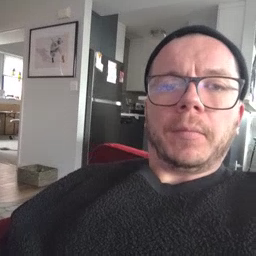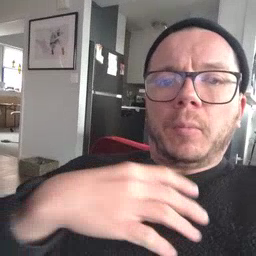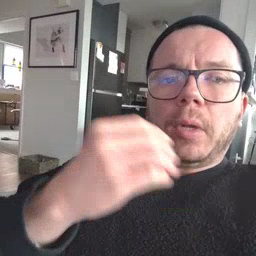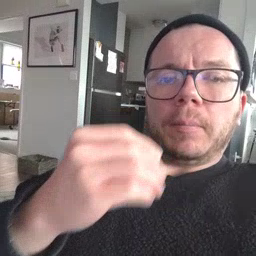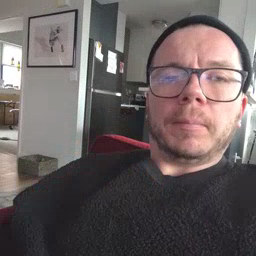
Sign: white